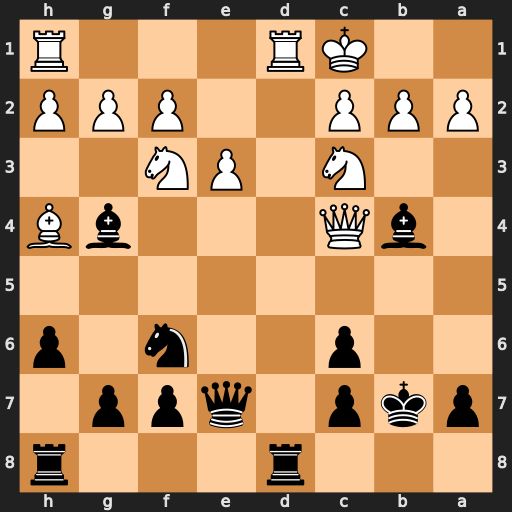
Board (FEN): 3r3r/pkp1qpp1/2p2n1p/8/1bQ3bB/2N1PN2/PPP2PPP/2KR3R
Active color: b
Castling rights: -
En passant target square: -
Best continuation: Be6 Bxf6 gxf6 Rxd8 Rxd8